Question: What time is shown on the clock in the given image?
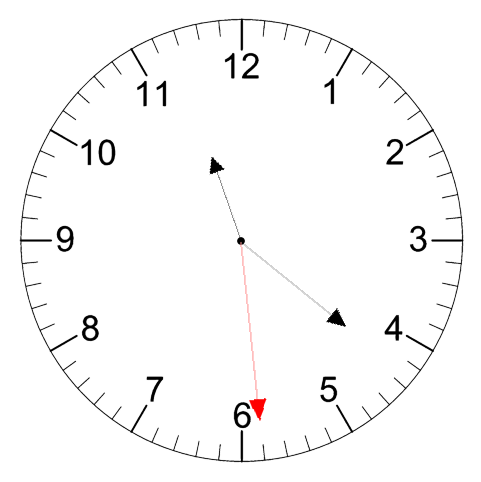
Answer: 11:21:29